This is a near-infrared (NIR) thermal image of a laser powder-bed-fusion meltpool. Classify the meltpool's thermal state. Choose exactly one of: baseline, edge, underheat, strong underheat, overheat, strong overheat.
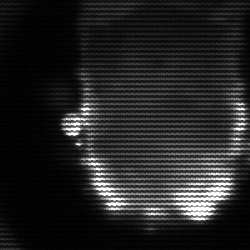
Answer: baseline